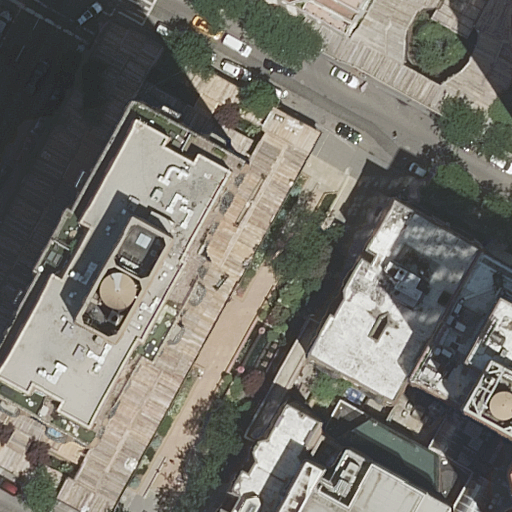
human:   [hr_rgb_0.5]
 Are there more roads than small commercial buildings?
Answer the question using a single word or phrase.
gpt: yes

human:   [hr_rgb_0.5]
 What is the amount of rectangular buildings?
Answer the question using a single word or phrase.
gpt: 1

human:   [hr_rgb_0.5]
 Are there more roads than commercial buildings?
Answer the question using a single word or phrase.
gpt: yes

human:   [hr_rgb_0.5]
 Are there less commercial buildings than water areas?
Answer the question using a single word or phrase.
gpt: no

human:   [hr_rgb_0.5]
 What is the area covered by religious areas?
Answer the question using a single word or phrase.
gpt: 0m2

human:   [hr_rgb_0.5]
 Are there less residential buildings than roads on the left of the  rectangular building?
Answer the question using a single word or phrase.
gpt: no

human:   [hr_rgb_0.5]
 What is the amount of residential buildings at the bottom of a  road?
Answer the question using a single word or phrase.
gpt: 8

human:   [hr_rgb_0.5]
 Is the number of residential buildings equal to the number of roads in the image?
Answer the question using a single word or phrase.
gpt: no

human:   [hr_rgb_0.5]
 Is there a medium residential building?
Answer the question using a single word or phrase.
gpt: yes

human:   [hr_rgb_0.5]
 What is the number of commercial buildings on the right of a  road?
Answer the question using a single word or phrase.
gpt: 0

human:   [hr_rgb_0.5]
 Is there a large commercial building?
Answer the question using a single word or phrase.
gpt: no

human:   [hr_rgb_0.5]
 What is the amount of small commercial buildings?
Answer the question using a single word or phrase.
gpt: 0

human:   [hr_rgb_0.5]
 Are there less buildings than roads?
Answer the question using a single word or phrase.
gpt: no

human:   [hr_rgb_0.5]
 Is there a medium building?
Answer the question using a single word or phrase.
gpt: yes

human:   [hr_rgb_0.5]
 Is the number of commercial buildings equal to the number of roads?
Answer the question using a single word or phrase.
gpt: no

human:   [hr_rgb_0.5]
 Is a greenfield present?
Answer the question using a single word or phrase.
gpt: no

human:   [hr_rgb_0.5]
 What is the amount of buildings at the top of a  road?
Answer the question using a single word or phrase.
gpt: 6

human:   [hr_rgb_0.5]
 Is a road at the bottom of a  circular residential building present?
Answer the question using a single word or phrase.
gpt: no

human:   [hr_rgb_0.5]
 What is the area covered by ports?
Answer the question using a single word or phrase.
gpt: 0m2

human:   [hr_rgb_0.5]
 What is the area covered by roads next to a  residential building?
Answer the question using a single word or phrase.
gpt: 0m2

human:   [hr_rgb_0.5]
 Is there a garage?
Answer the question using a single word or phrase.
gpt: no

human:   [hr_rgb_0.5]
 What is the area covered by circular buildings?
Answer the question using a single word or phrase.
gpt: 0m2

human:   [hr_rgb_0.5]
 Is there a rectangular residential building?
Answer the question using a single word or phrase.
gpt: yes

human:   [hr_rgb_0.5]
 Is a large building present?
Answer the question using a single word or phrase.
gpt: yes

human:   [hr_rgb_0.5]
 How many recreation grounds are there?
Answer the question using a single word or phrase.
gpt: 0

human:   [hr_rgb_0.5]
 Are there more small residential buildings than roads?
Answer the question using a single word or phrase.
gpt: no

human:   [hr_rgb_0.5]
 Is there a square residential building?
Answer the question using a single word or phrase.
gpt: no

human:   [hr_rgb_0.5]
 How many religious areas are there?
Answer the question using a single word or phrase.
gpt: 0

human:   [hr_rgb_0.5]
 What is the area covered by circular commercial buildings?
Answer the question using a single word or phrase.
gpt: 0m2

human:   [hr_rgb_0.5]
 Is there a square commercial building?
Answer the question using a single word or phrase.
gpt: no

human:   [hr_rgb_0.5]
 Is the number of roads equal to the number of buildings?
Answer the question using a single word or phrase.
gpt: no

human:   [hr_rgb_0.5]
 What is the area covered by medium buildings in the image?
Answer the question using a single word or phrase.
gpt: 1987m2

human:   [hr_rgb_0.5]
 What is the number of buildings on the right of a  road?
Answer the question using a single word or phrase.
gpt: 8

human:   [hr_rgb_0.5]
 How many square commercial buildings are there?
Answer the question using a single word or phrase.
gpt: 0

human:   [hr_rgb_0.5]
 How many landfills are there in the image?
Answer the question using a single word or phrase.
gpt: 0

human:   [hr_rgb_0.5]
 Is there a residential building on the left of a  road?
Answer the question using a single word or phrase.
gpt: yes